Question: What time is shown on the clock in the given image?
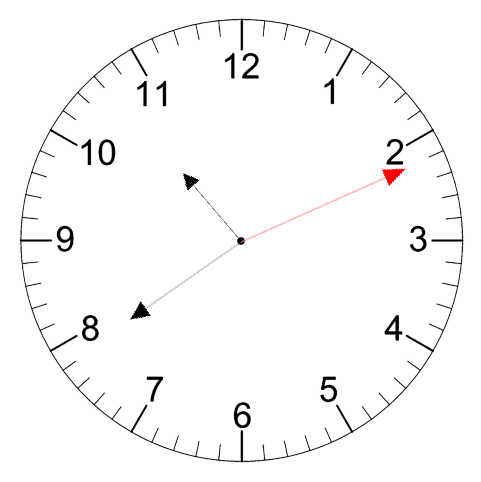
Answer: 10:39:11